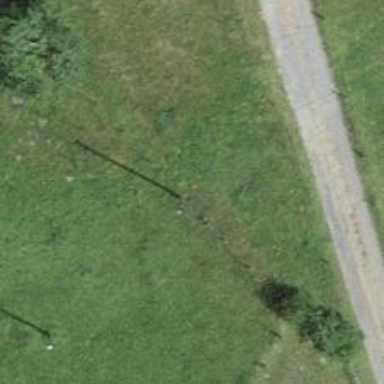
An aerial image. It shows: Utility pole as the man-made structure.